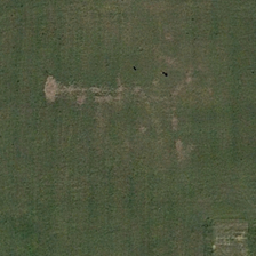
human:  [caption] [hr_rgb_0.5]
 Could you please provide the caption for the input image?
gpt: There is a striped grassland.

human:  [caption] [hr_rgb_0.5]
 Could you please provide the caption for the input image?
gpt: It is a bright green meadow scattered with several pitches on the white ground.

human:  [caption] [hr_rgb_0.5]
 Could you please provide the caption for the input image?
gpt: there is some bare land in the meadow .

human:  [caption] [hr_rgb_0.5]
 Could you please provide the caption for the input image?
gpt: There is a strip of grass.

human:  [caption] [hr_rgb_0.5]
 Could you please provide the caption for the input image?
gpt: This is a piece of light green grass, there are a few pieces of bare land.